Field crop: maize
Growth stage: 2
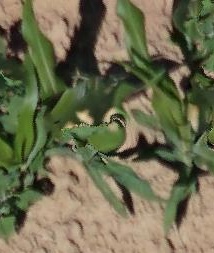
Species: maize